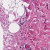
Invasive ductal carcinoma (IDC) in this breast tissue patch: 0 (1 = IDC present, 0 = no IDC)